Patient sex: M
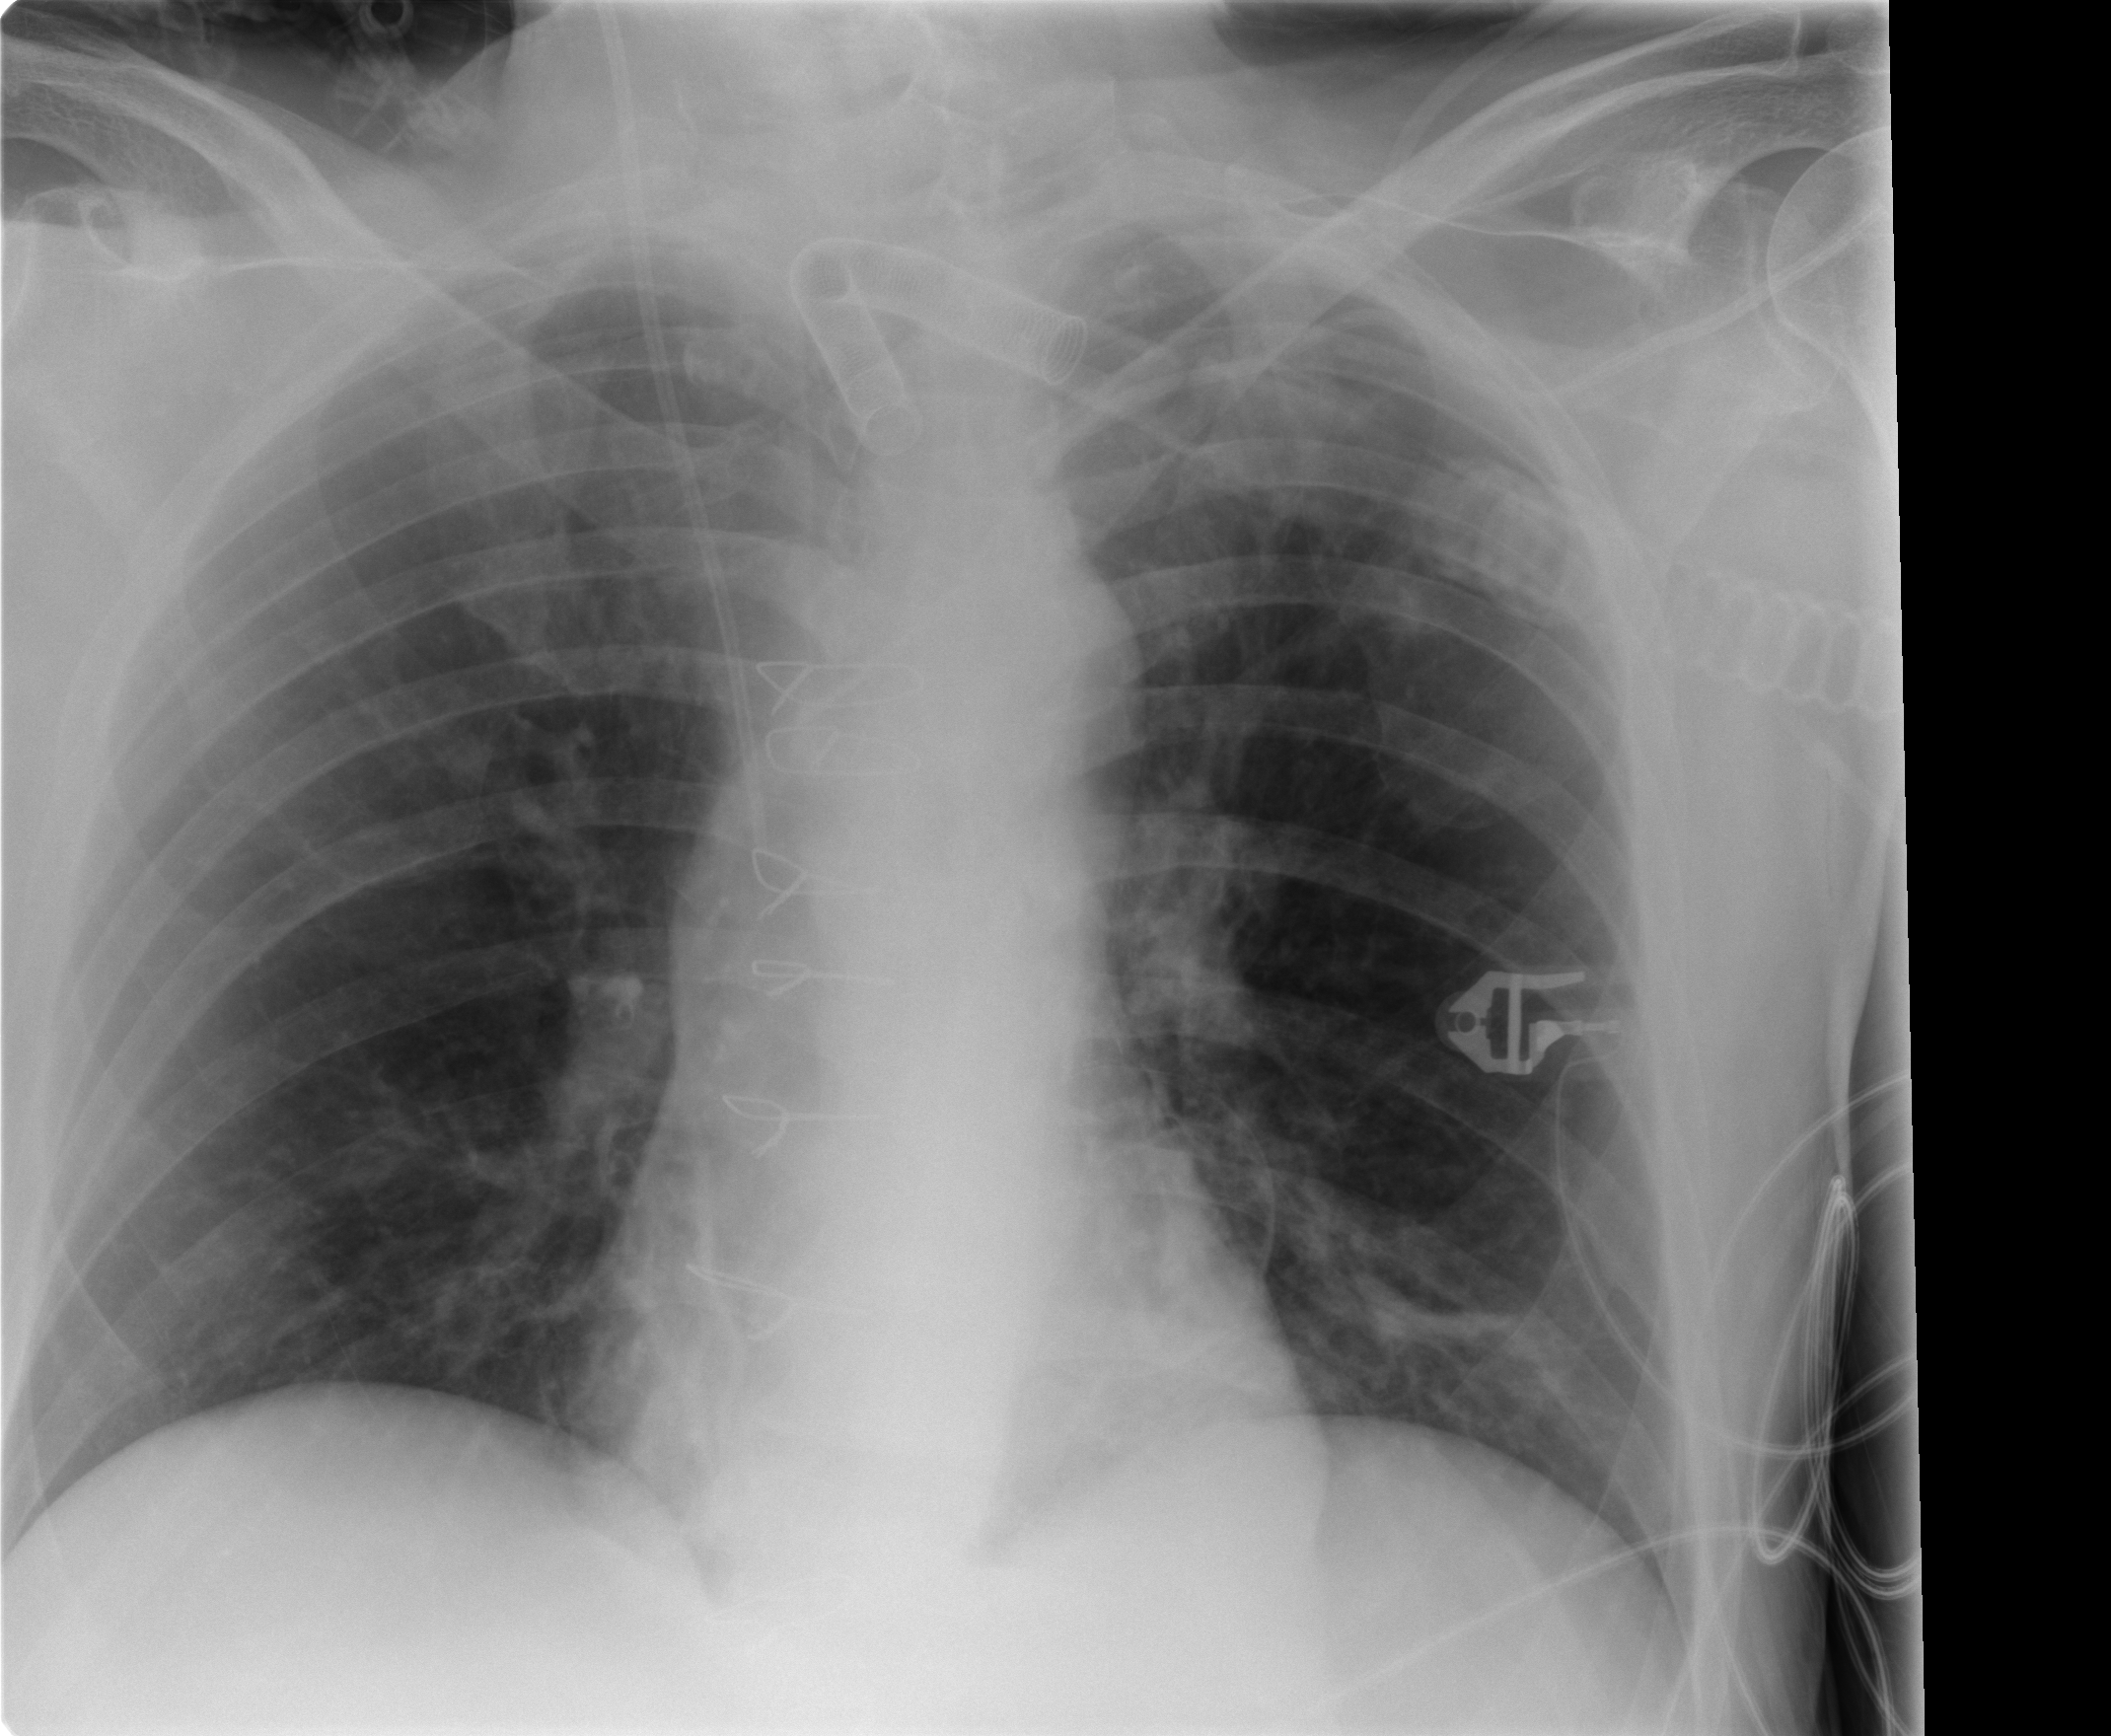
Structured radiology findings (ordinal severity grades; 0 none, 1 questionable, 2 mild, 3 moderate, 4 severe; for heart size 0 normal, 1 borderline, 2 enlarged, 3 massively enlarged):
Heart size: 0
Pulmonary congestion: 2
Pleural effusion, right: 0
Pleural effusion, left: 0
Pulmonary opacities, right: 0
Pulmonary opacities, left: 0
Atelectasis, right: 0
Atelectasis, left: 2